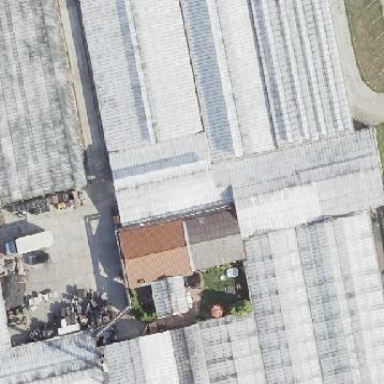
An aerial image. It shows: Greenhouse.